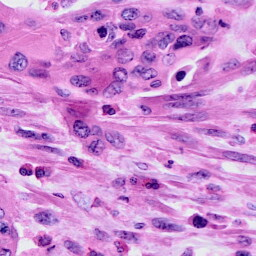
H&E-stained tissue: Cervix